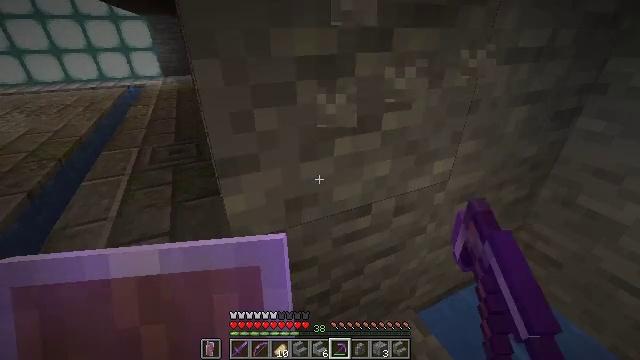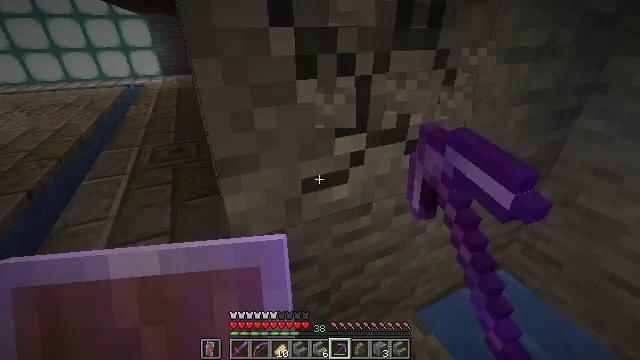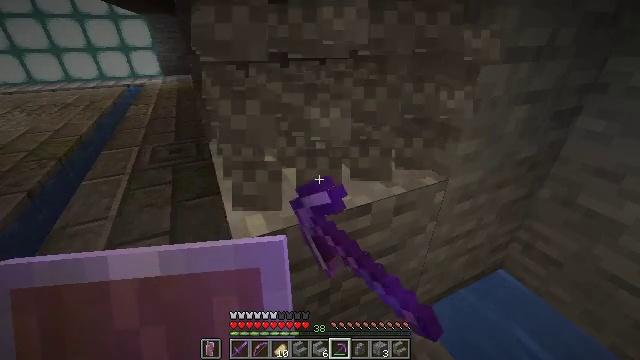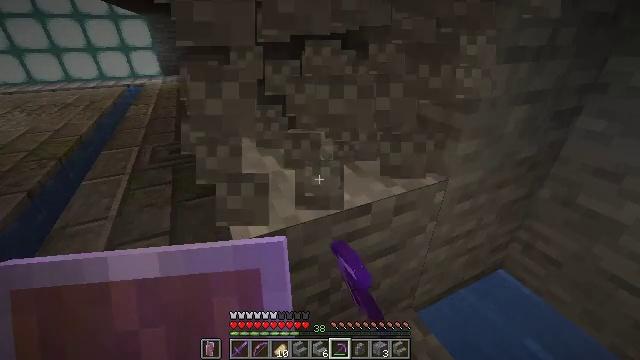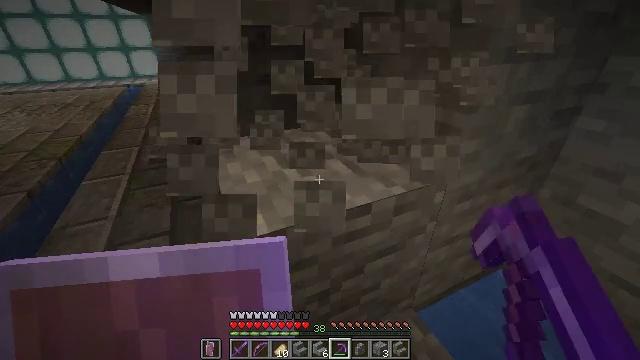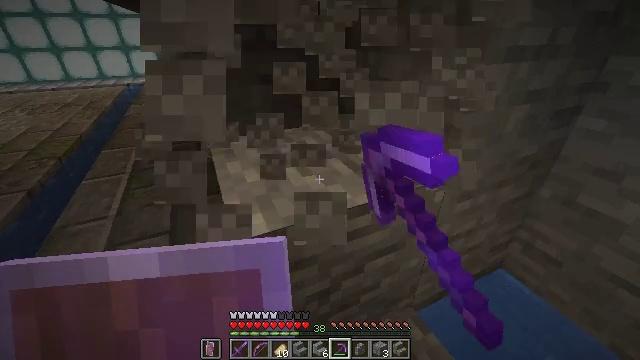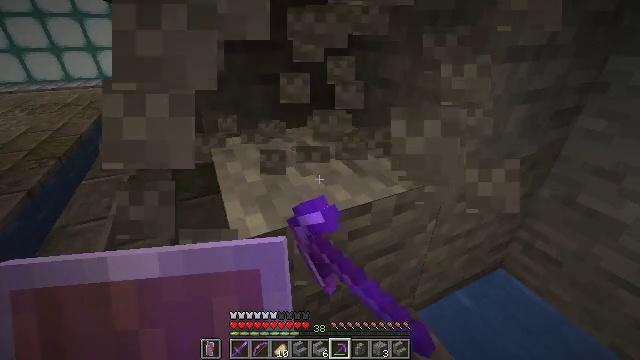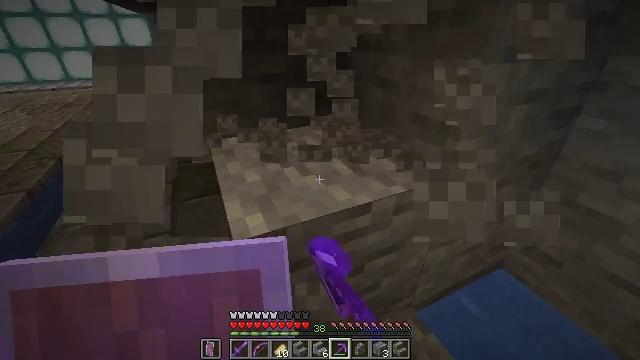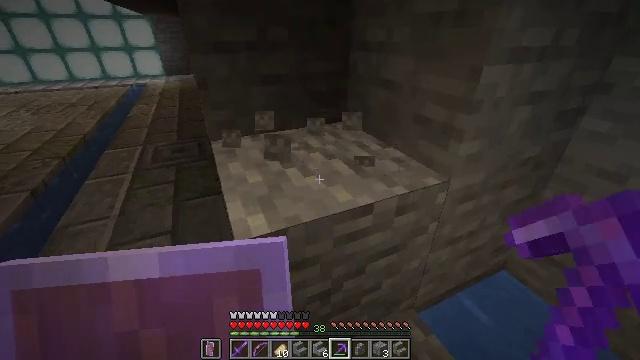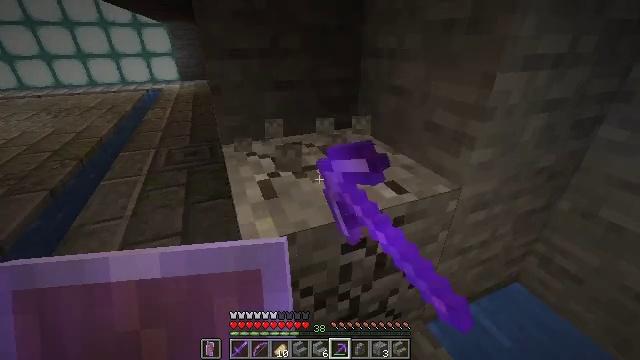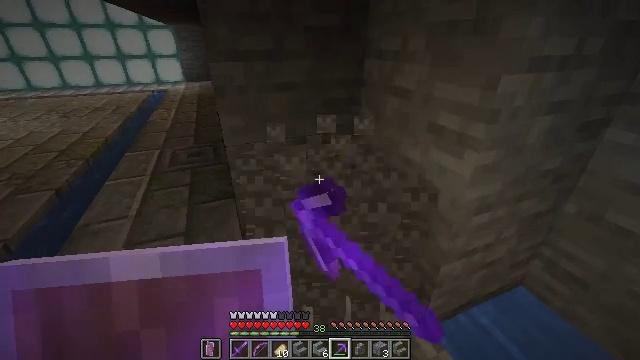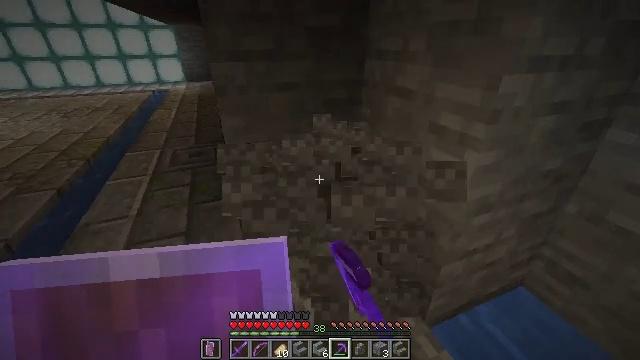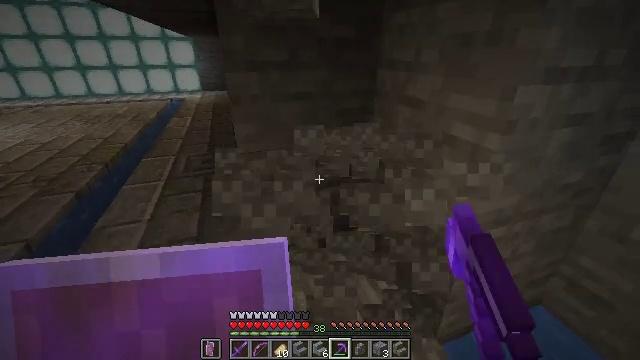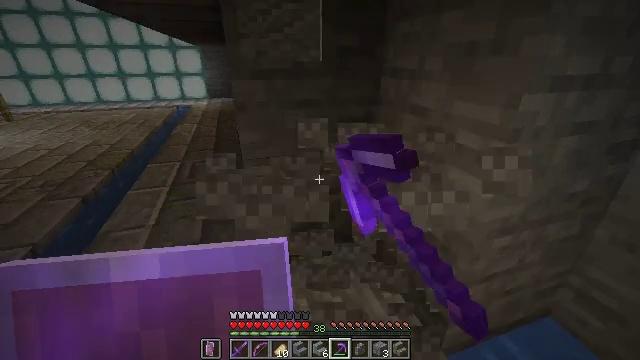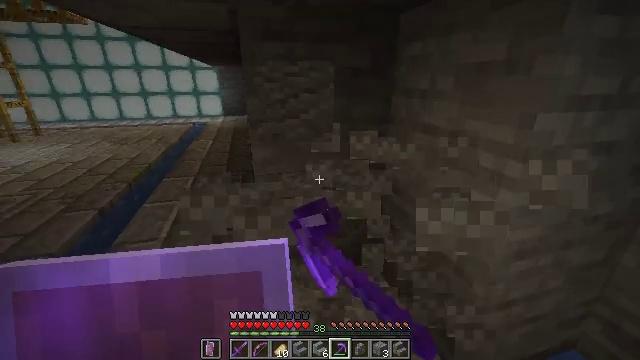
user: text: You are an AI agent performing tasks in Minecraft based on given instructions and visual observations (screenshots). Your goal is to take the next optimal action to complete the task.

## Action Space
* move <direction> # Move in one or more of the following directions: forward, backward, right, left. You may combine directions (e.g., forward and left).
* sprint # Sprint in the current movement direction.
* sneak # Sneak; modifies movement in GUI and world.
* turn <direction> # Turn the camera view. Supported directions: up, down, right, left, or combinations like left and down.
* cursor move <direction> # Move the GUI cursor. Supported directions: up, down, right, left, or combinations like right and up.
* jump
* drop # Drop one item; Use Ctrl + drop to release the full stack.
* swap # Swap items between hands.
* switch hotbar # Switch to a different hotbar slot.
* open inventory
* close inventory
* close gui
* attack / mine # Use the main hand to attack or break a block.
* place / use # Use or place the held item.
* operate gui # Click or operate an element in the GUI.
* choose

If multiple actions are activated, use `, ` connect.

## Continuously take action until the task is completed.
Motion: motion action
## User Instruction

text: Break the andesite to collect it.
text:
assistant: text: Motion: attack / mine
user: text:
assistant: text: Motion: attack / mine
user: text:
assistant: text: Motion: attack / mine
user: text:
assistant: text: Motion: attack / mine
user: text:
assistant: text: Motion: attack / mine
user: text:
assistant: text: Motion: attack / mine
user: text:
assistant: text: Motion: attack / mine
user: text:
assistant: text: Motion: attack / mine
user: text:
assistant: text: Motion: turn left and up, attack / mine
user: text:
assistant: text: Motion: attack / mine
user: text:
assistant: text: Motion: attack / mine
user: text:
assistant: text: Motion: turn left and up, attack / mine
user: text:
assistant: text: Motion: turn up, attack / mine
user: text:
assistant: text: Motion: turn left and up, attack / mine
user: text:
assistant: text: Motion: attack / mine